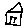
Label: house